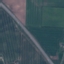
Land use / land cover class: Highway